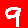
Digit: 9